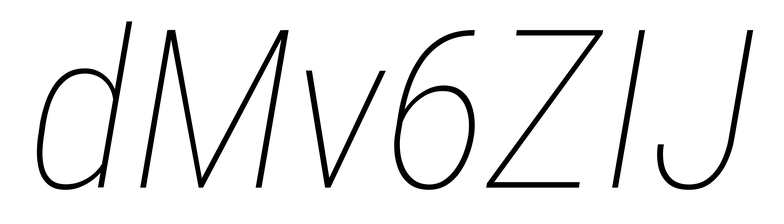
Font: Roboto-Italic_Condensed_Thin_Italic